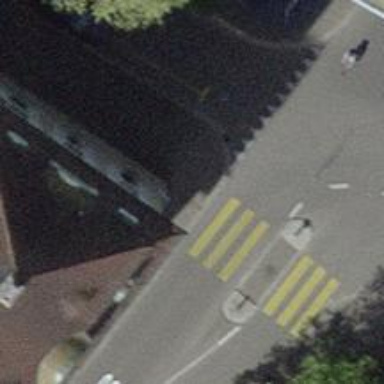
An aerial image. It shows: Marked zebra crossing with island. It is uncontrolled crossing.